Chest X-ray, PA view. Patient: 15 years old, sex F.
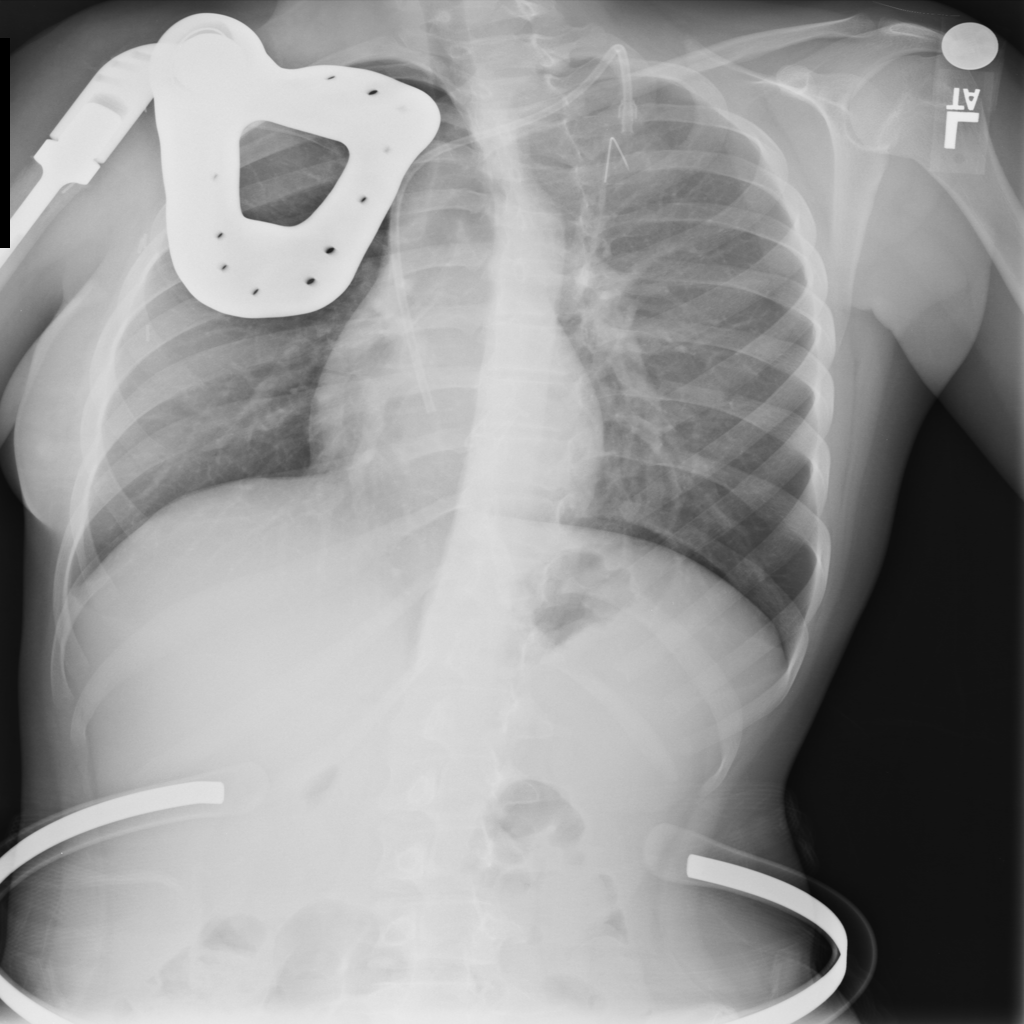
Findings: No Finding